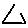
Label: triangle